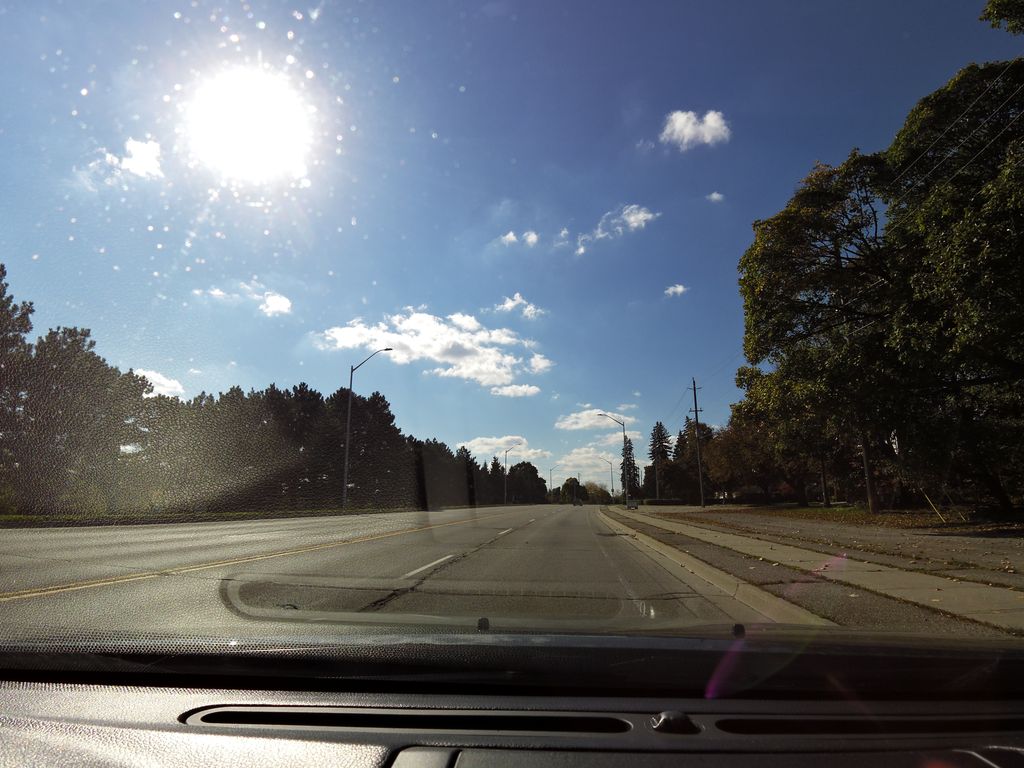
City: hamilton